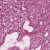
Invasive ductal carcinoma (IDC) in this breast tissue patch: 1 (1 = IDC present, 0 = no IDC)